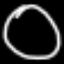
Label: square